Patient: sex M, age 71
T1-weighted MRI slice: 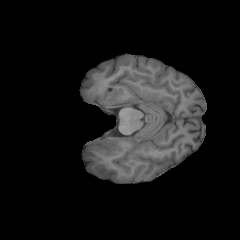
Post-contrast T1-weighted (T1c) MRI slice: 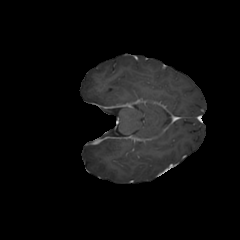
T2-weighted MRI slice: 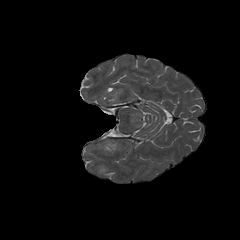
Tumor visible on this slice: yes
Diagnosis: Astrocytoma, IDH-wildtype
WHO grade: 2